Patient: sex F, age 77
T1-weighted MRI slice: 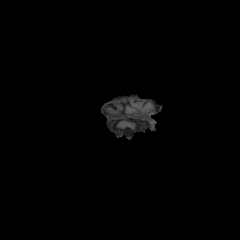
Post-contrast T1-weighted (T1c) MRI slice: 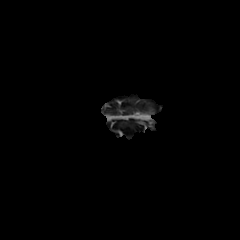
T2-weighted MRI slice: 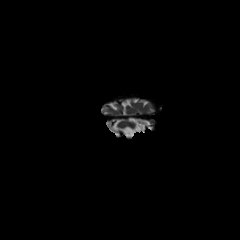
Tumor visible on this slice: no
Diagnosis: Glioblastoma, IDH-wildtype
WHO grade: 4